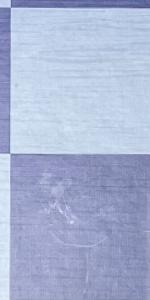
Label: Empty